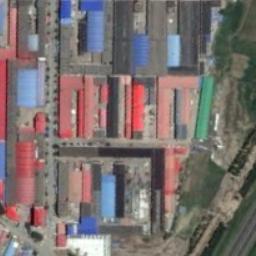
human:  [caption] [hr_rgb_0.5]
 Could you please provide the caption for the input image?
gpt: Houses in industrial areas have different roofs .

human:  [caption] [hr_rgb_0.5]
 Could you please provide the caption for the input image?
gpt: There are a lot of houses in the industrial area .

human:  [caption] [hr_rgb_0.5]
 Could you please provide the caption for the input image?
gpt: The industrial area has some red strip workshops and other colors of workshops .

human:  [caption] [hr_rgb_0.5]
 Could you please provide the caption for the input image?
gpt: Dense industrial buildings and roads in an industrial area .

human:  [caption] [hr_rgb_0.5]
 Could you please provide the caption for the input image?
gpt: There are some red buildings and blue buildings on the industrial area .